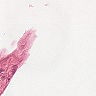
Metastatic tissue present: no